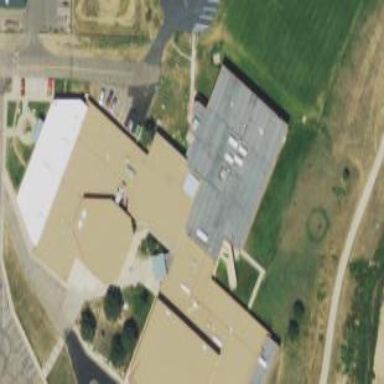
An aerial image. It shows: School building.